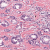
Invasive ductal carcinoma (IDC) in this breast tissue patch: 1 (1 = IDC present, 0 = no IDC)